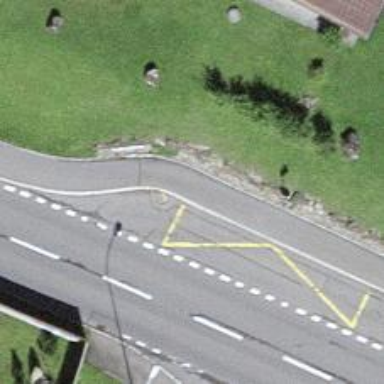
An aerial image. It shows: Platform for public transport on the road.